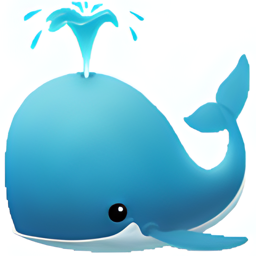
Name: spouting whale
Emoji: 🐳
Group: Animals & Nature
Sub-group: animal-marine